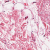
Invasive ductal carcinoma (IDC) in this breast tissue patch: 0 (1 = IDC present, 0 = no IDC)